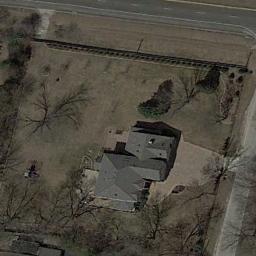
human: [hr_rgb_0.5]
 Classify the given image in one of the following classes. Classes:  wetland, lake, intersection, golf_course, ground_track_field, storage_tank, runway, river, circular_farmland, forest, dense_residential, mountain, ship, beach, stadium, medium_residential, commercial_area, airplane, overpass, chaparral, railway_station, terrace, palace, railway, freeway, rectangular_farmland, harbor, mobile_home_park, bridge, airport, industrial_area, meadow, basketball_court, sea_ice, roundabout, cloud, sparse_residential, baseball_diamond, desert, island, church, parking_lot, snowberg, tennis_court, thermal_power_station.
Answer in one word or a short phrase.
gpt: sparse_residential